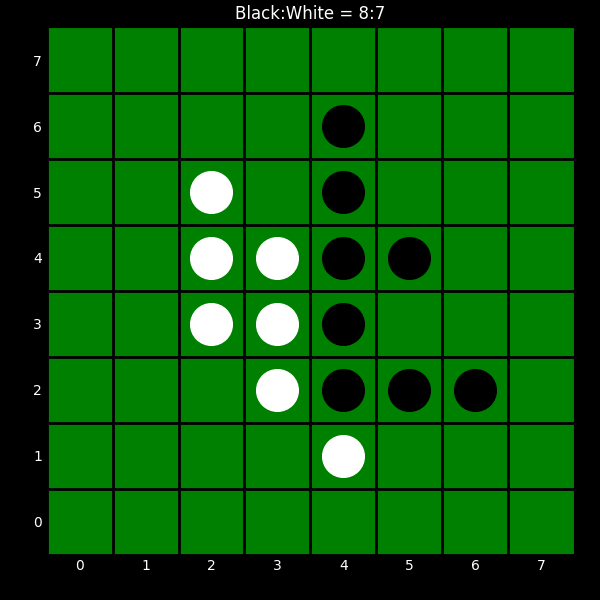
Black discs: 8
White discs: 7